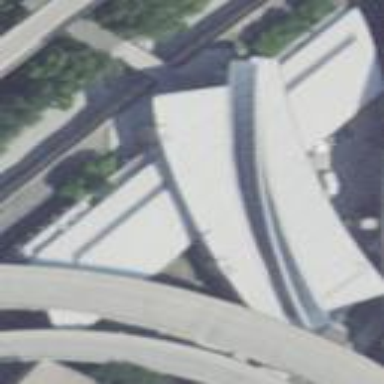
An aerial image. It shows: Train station building with grey roof.